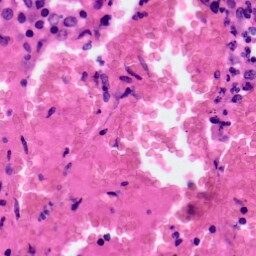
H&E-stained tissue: Colon